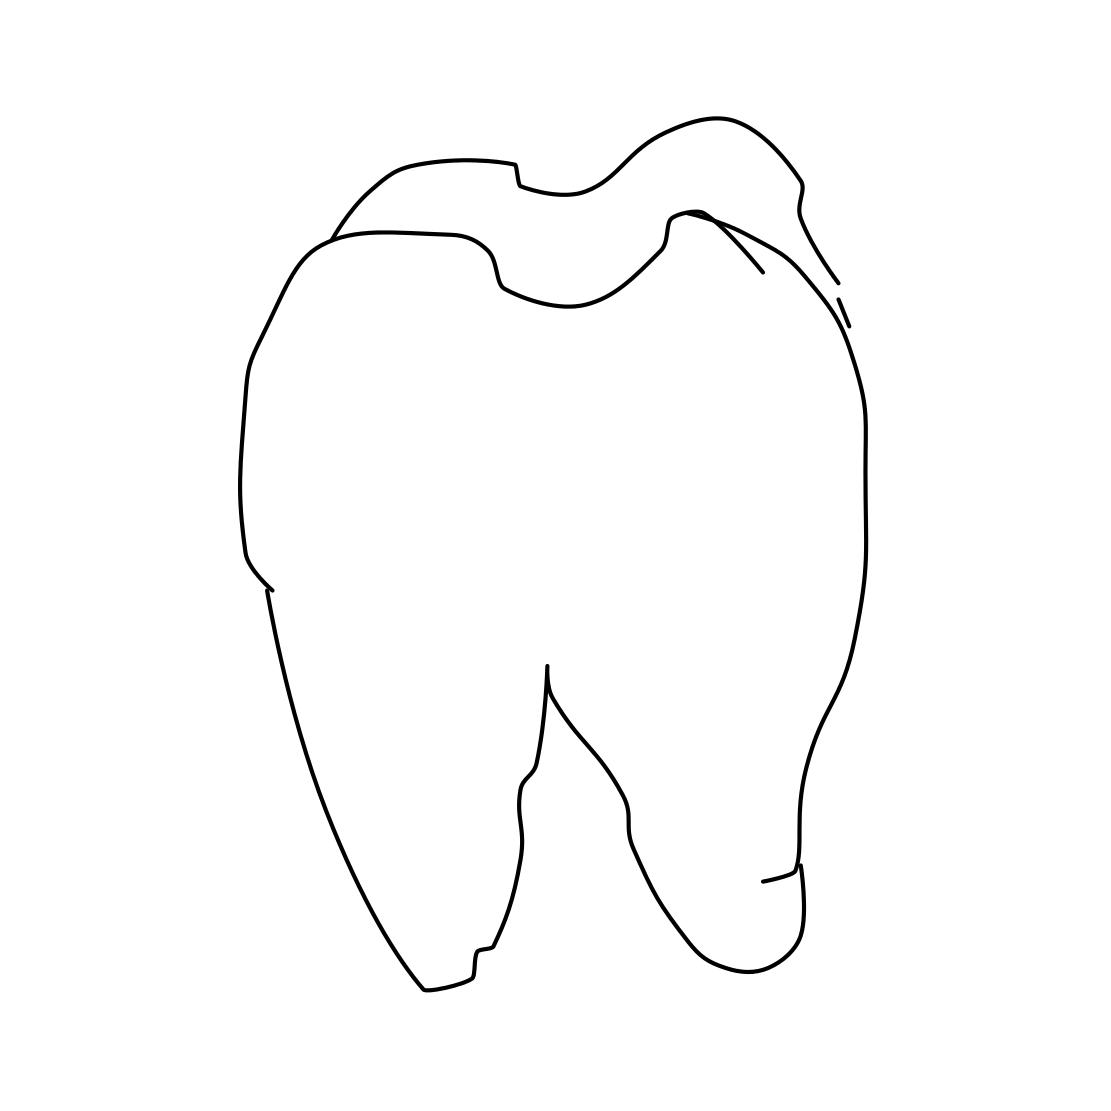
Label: tooth